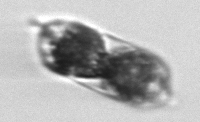
Label: Hemiaulus